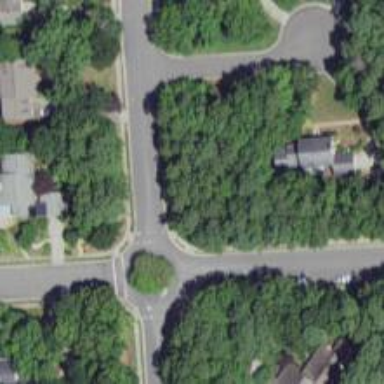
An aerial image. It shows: Marked road crossing.